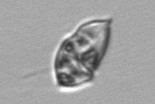
Label: Gyrodinium